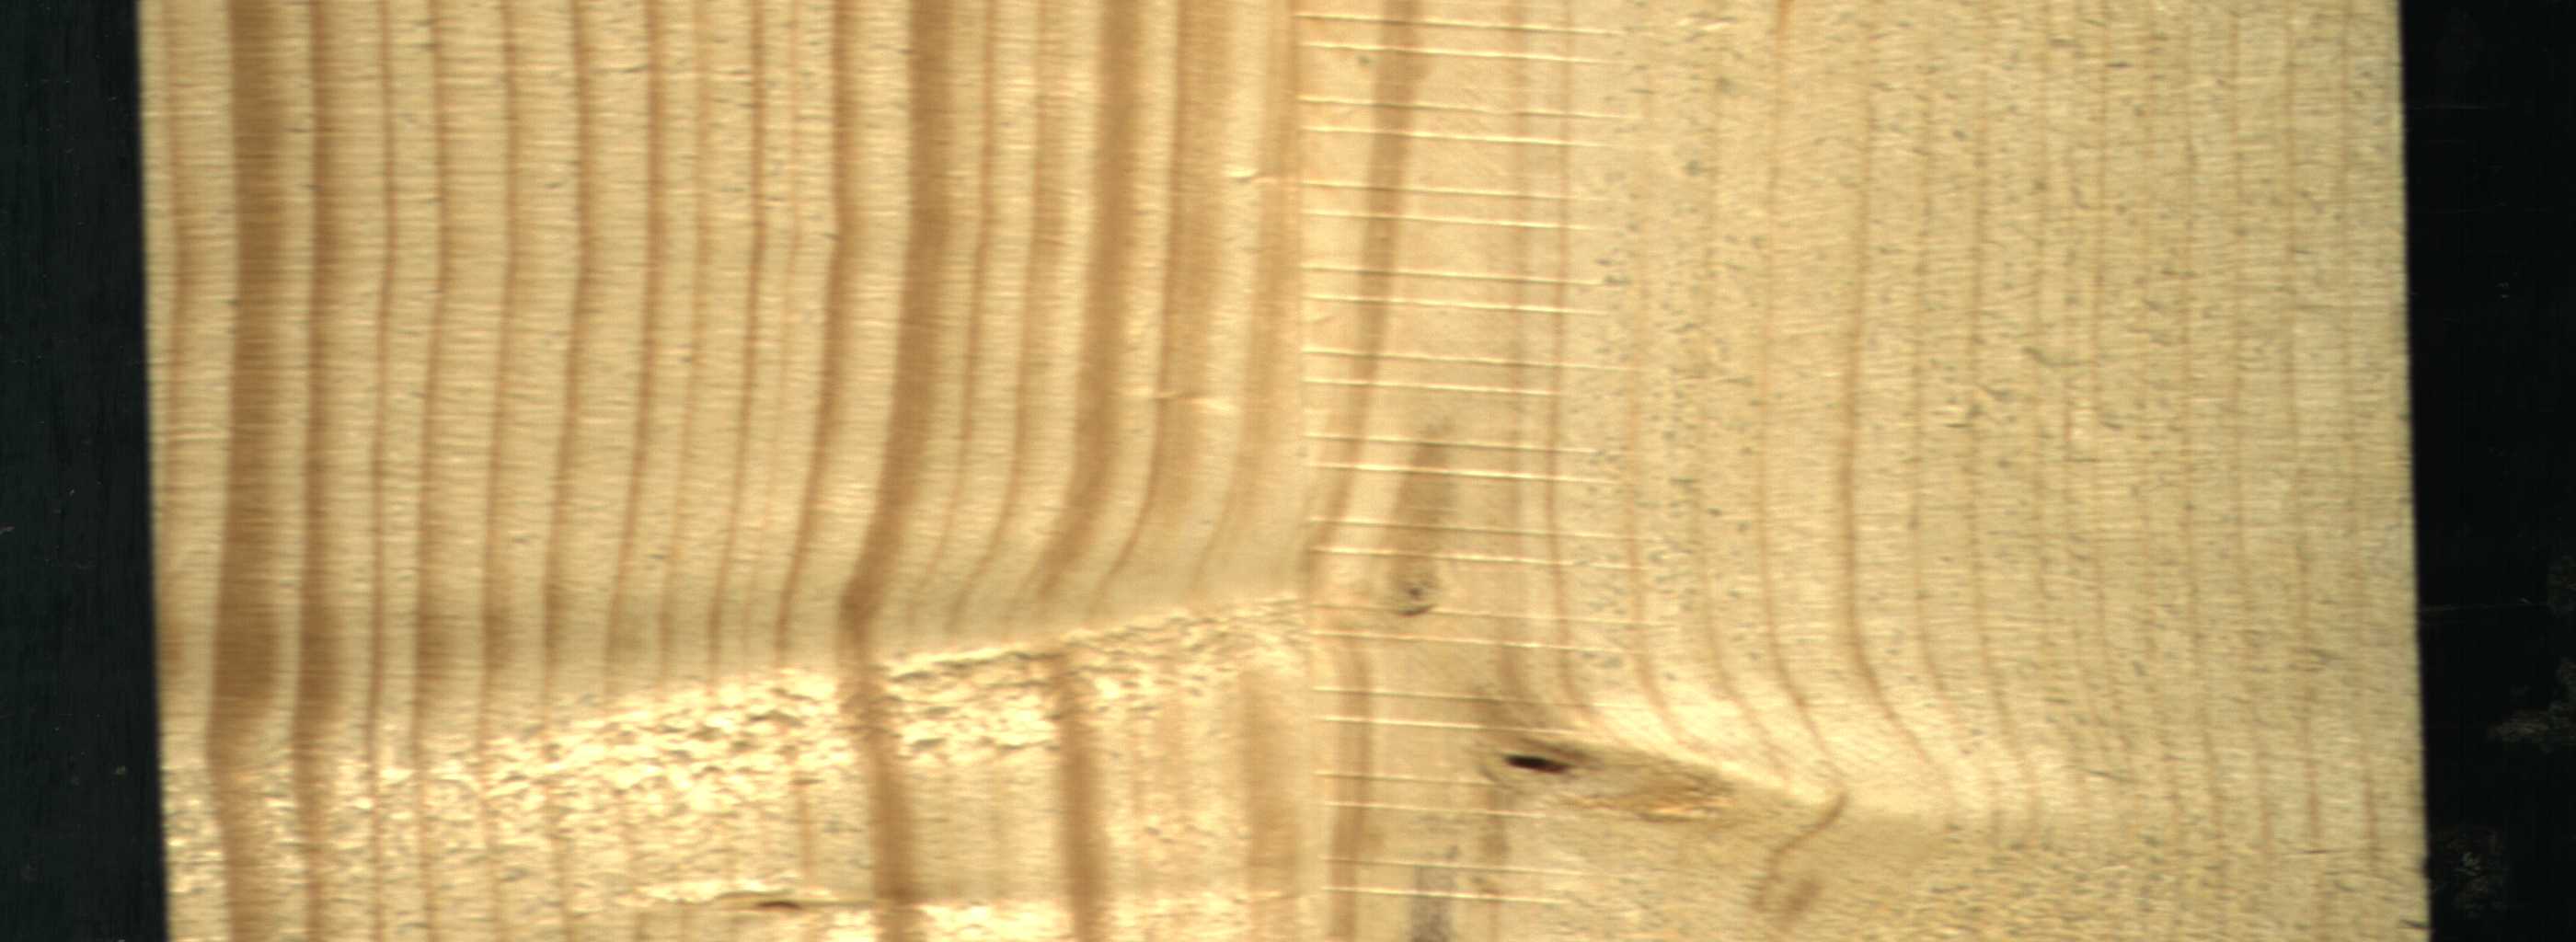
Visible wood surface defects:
Dead_Knot